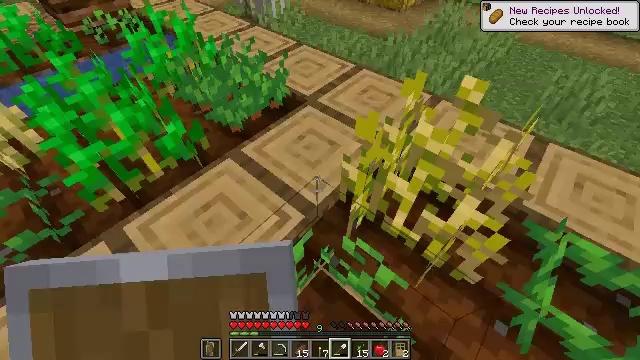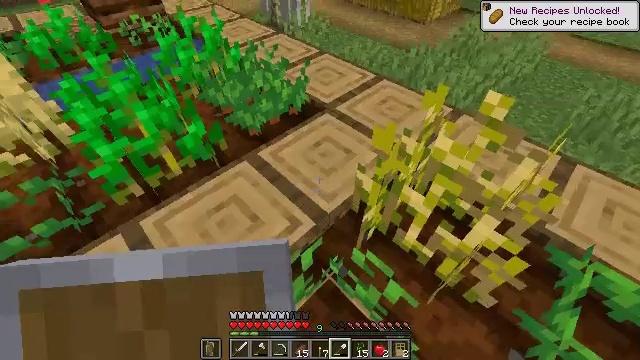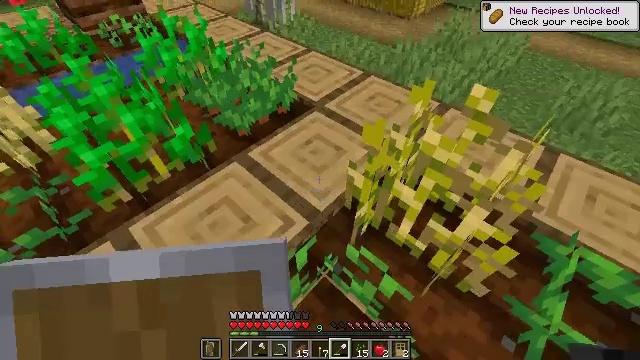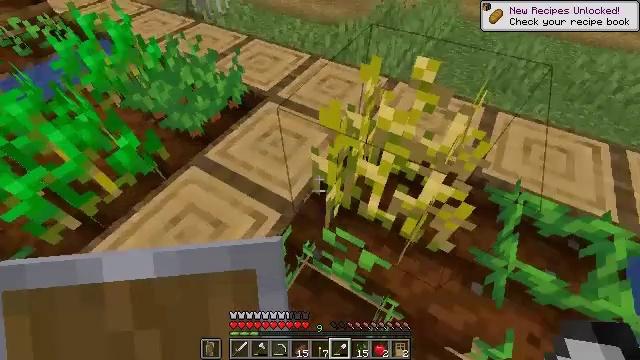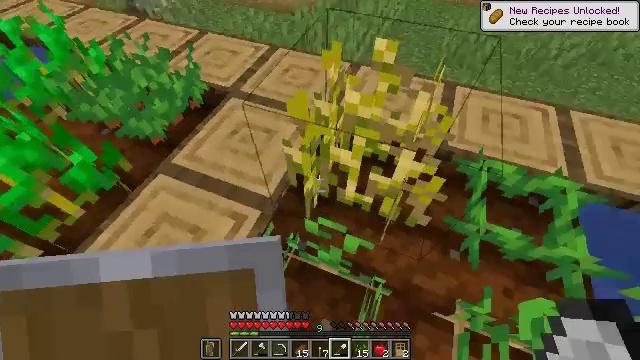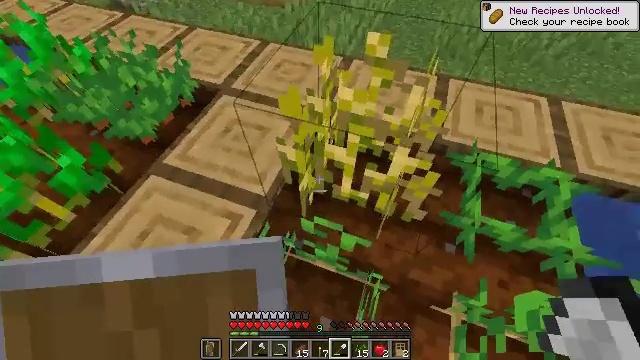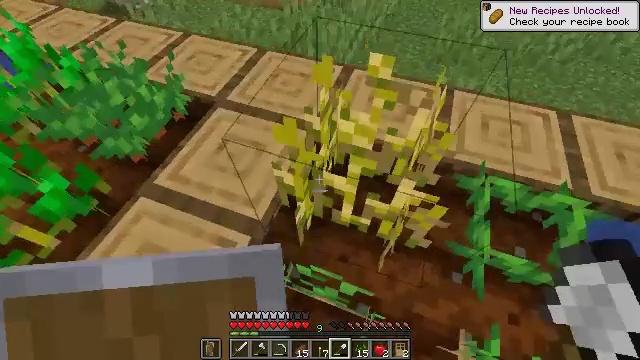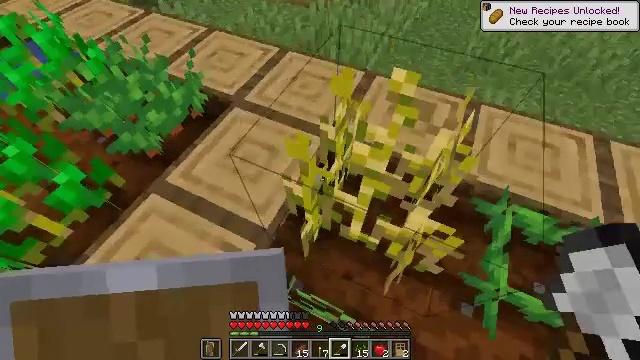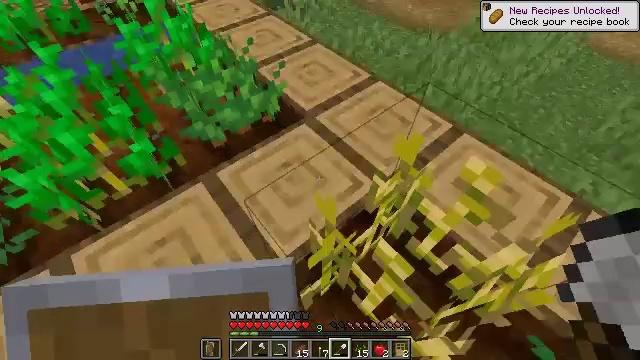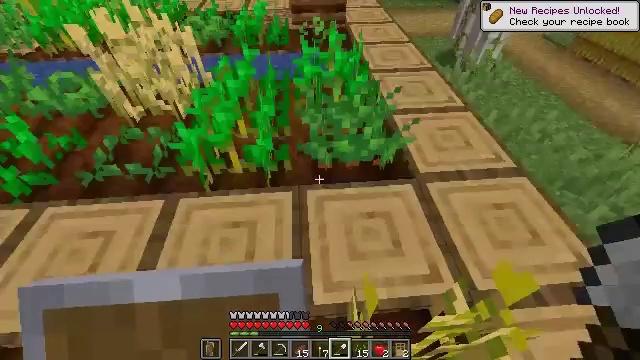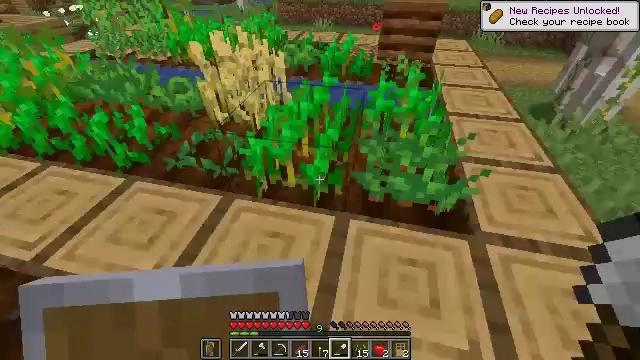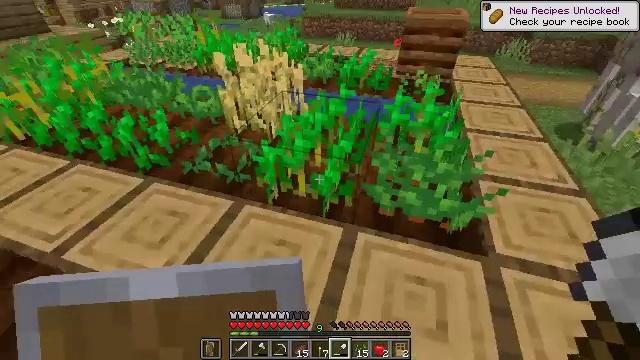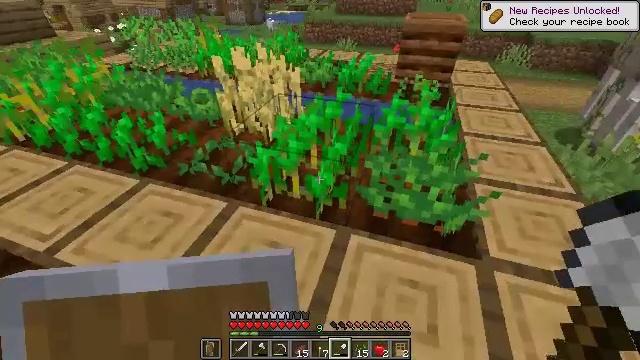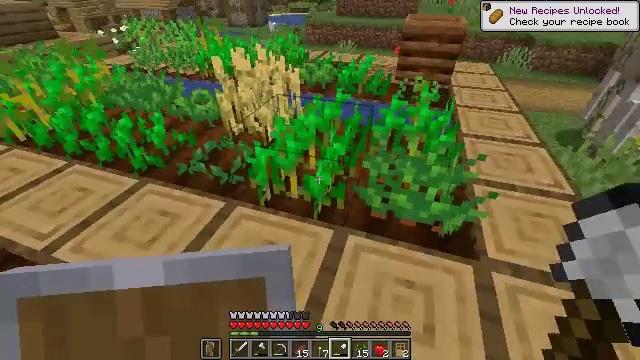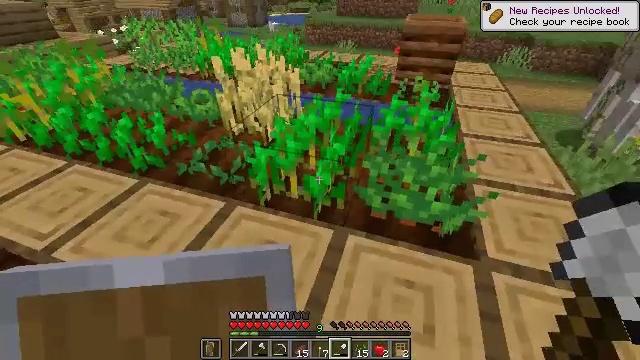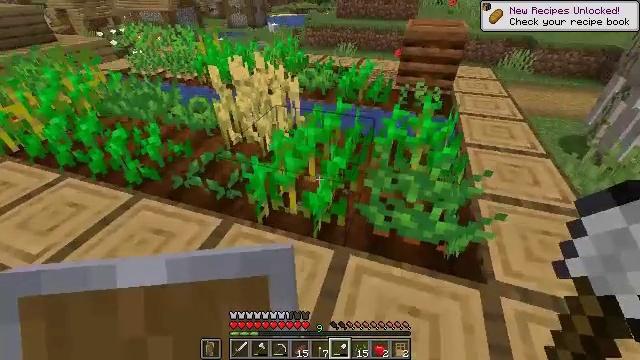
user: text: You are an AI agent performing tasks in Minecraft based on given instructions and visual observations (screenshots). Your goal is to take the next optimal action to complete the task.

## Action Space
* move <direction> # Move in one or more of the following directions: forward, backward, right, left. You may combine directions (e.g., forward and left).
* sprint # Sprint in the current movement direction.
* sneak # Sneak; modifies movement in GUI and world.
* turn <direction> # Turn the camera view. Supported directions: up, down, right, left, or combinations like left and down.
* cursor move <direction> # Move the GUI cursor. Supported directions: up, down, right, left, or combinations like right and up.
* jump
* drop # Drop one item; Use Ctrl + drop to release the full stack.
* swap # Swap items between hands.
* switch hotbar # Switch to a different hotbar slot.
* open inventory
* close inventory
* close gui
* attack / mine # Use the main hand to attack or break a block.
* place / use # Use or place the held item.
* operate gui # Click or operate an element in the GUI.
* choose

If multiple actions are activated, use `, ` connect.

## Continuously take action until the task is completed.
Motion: motion action
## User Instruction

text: Harvest wheat from the field.
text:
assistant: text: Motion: turn left and up
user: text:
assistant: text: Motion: turn right
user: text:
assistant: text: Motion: turn right and down
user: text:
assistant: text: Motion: turn right and down
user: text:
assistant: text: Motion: move forward, turn right and down
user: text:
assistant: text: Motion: move forward
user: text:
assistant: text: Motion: move forward and move right, turn left
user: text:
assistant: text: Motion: move forward and move right, turn left and up
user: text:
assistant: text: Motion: move forward and move right, turn left and up
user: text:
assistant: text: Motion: turn left and up
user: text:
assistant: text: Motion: turn left and up
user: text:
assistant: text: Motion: no_op
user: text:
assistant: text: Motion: no_op
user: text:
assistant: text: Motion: move forward
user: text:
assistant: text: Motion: move forward
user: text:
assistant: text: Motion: move forward
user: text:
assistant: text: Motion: move forward, turn left
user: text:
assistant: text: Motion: move forward, turn left
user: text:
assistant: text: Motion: move forward and move left, turn left and down
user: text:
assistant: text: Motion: move forward and move left, turn left and down
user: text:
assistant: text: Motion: move forward and move left, turn down
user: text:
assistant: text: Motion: move forward, turn down
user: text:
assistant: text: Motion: move forward
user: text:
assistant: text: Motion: move forward, turn right and down
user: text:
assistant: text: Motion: turn right and down
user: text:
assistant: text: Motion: turn right and down
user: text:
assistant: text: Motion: turn right
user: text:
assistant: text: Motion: turn right
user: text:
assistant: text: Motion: turn up
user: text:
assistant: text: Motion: move forward, turn up